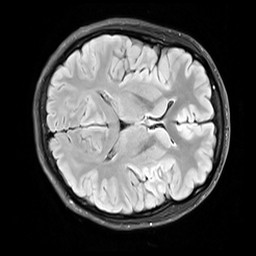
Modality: FLAIR
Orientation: axial
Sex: female
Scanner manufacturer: siemens
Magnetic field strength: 3 T
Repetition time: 10 s
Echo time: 0.09 s